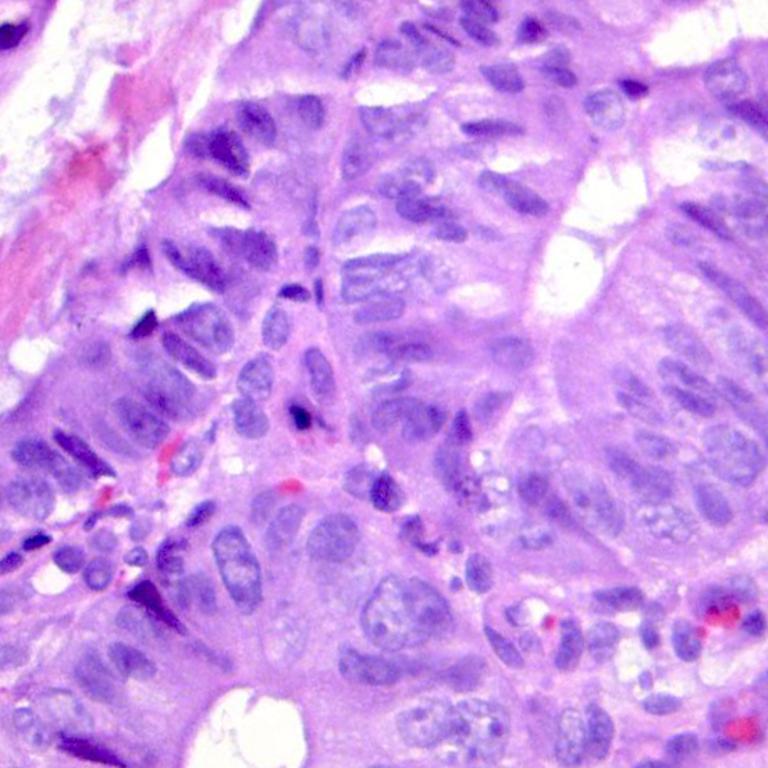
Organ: colon
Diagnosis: adenocarcinomas